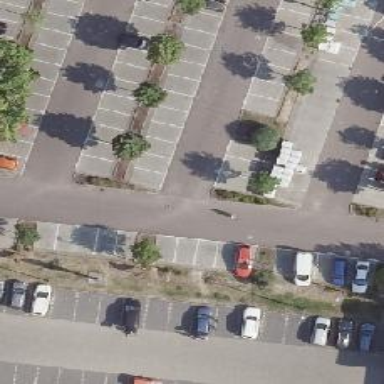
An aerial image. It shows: Parking aisle designated as service road.